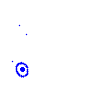
Particle: pion